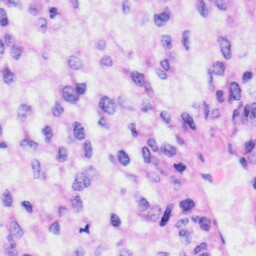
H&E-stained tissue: Liver